Echo time (TE): 2.3 ms
Repetition time (TR): 4.6 ms
Flip angle: 110 degrees
Bandwidth: 725 Hz
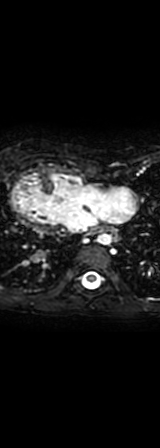
Patient age (years): 2
Disease severity: severe
Diagnoses: CommonAtrium|Glenn|Heterotaxy|InvertedVentricles|LLoopTGA|PAAtresiaOrMPAStump|VSD
Cardiac structures present: LV (left ventricle), RV (right ventricle), LA (left atrium), AO (aorta), PA (pulmonary artery), SVC (superior vena cava), IVC (inferior vena cava)
Structures absent: RA (right atrium)